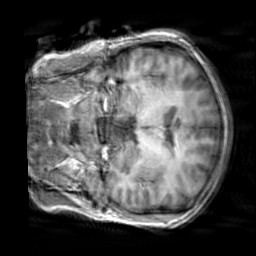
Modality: T1w
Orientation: coronal
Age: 20
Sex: female
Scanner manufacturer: siemens
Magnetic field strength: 3 T
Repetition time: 2.3 s
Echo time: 0.00303 s